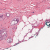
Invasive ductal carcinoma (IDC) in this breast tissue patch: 0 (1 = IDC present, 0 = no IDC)